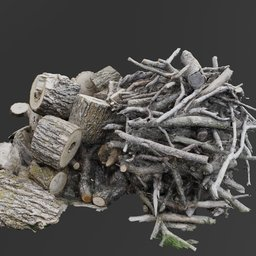
Label: nature